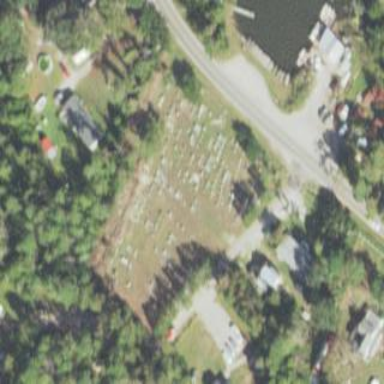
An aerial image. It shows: Cemetery.